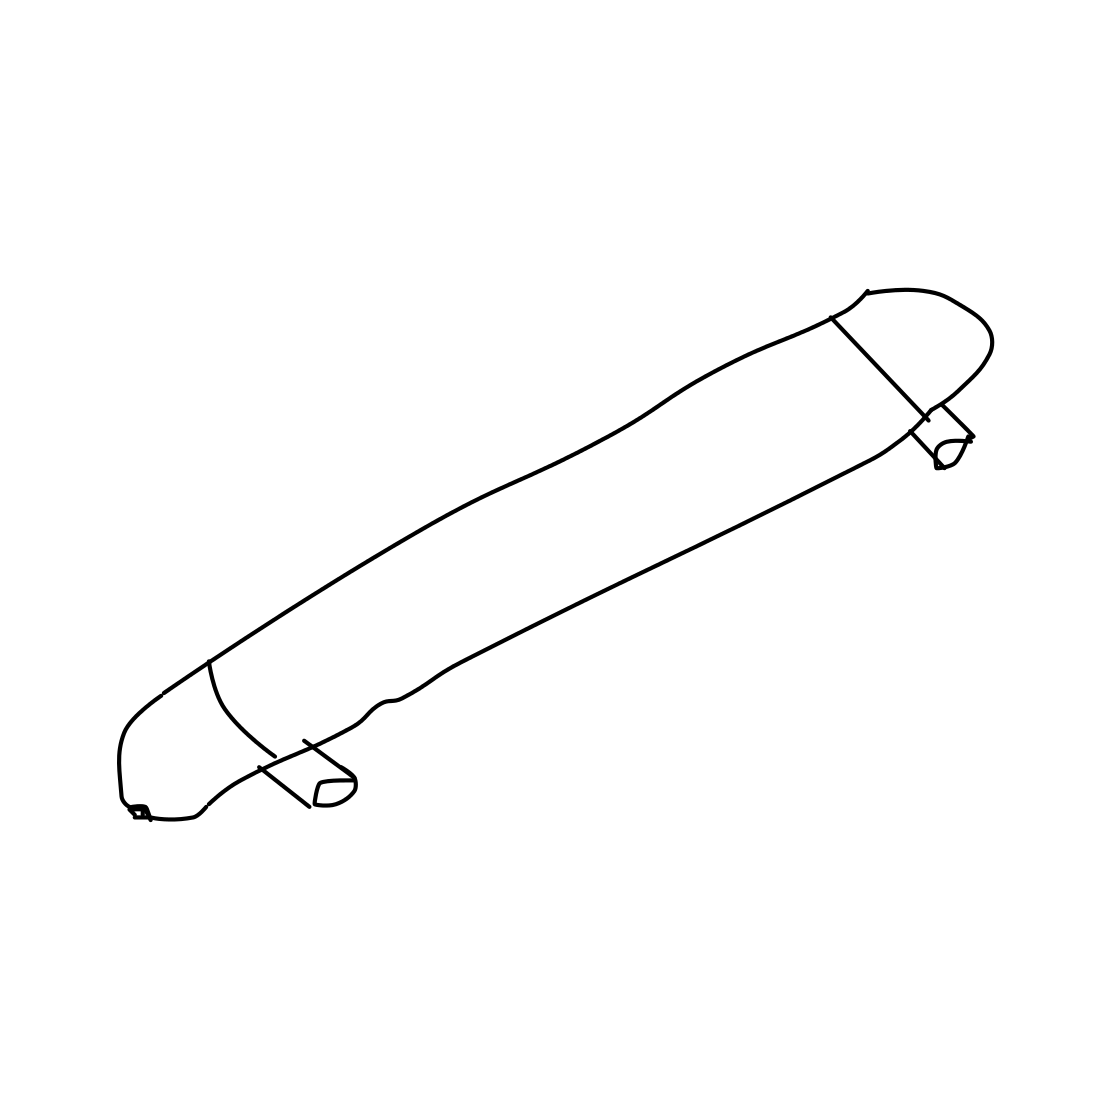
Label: snowboard